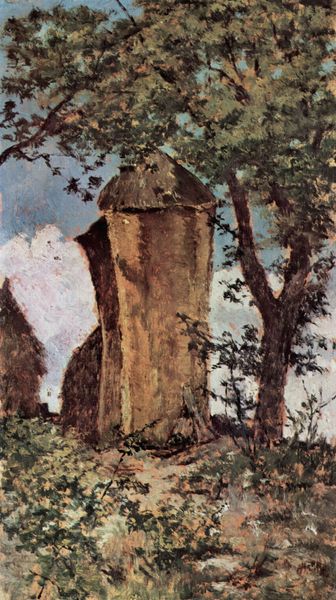
Titel: Heuschober
Künstler: Giovanni Fattori
Standort: Milano
Institution: Collezione R. Jucker
Schlagwörter: baum, berg, blau, blätter, gemälde, himmel, laub, schatten, weiß, wolken, bäume, grün, impressionismus, landschaft, ocker, sand, äste, ausschnitt, blumen, braun, hell, holz, impressionisme, licht, ölbild, blüten, dach, gebäude, gras, haus, rot, weg, wiese, wolke, hochformat, malerei, alt, wand, stein, bild, baumstamm, erde, feld, gräser, horizont, hügel, mühle, natur, stamm, strauch, busch, büsche, gebüsch, hütte, kirche, pastos, sonne, krone, rosa, wald, schuppen, turm, garten, ranken, sommer, hart, heu, tag, detail, vert, baumkrone, steppe, ruine, heuhaufen, staub, laubbaum, maison, kapelle, hochkant, schattig, wolkne, gestrüpp, schief, arbre, paysage, stumpf, baumstumpf, zelt, abgerissen, impressionist, manet, monet, van gogh, expressionnisme, wuchern, tour, staubig, baummstamm, gesräuch, stachelig, ciel nuages, i,pressionisme